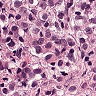
Metastatic tissue present: yes